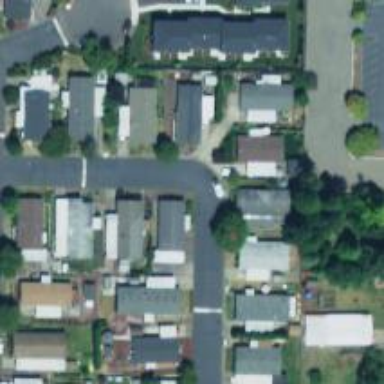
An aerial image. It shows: Residential road with sidewalk on the left side.